Question: I need to create a button with a font awesome icon and a text below that icon for a navigation menu. The result should look like i.e. the icons in the MS ribbon:

I also need the arrow below of that (ie. "new"-button) for more options...
This is how I would create the button:
JSFiddle: <URL>
'''
.my-fancy-container {
display: inline-block;
border: 1px solid #ccc;
border-radius: 6px;
margin: 60px;
padding: 10px;
}
.my-text {
font-family: "Courier-new";
}
.my-icon {
vertical-align: middle;
font-size: 40px;
}
'''
'''
<div class="my-fancy-container">
<span class='icon icon-file-text my-icon'></span>
<span class="my-text">New</span>
</div>
'''
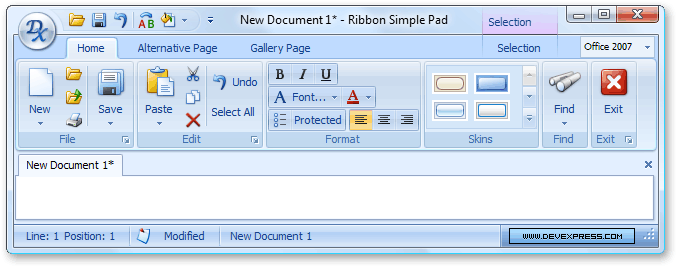
Answer: To place the text bellow the button, add 'display: block':
'''
.my-text {
display: block;
font-family: "Courier-new";
}
'''
To center your image, add a 'text-align':
'''
.my-fancy-container {
border: 1px solid #ccc;
border-radius: 6px;
display: inline-block;
margin: 60px;
padding: 10px;
text-align: center;
}
'''
For the arrow, add a 'div' and this css :
'''
<div class="arrow-down"></div>
'''
CSS:
'''
.arrow-down {
width: 0;
height: 0;
border-left: 5px solid transparent;
border-right: 5px solid transparent;
border-top: 5px solid black;
margin: 0 auto;
}
'''
JSfiddle: <URL>
'''
.my-fancy-container {
border: 1px solid #ccc;
border-radius: 6px;
display: inline-block;
margin: 60px;
padding: 10px;
text-align: center;
}
.my-text {
display: block;
font-family: "Courier-new";
}
.my-icon {
vertical-align: middle;
font-size: 40px;
}
.arrow-down {
width: 0;
height: 0;
border-left: 5px solid transparent;
border-right: 5px solid transparent;
border-top: 5px solid black;
margin: 0 auto;
}
'''
'''
<link href="http://netdna.bootstrapcdn.com/font-awesome/3.2.1/css/font-awesome.min.css" rel="stylesheet"/>
<link href="http://netdna.bootstrapcdn.com/twitter-bootstrap/2.3.2/css/bootstrap-combined.no-icons.min.css" rel="stylesheet"/>
<div class="my-fancy-container">
<span class='icon icon-file-text my-icon'></span>
<span class="my-text">Hello World</span>
<div class="arrow-down"></div>
</div>
'''